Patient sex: M
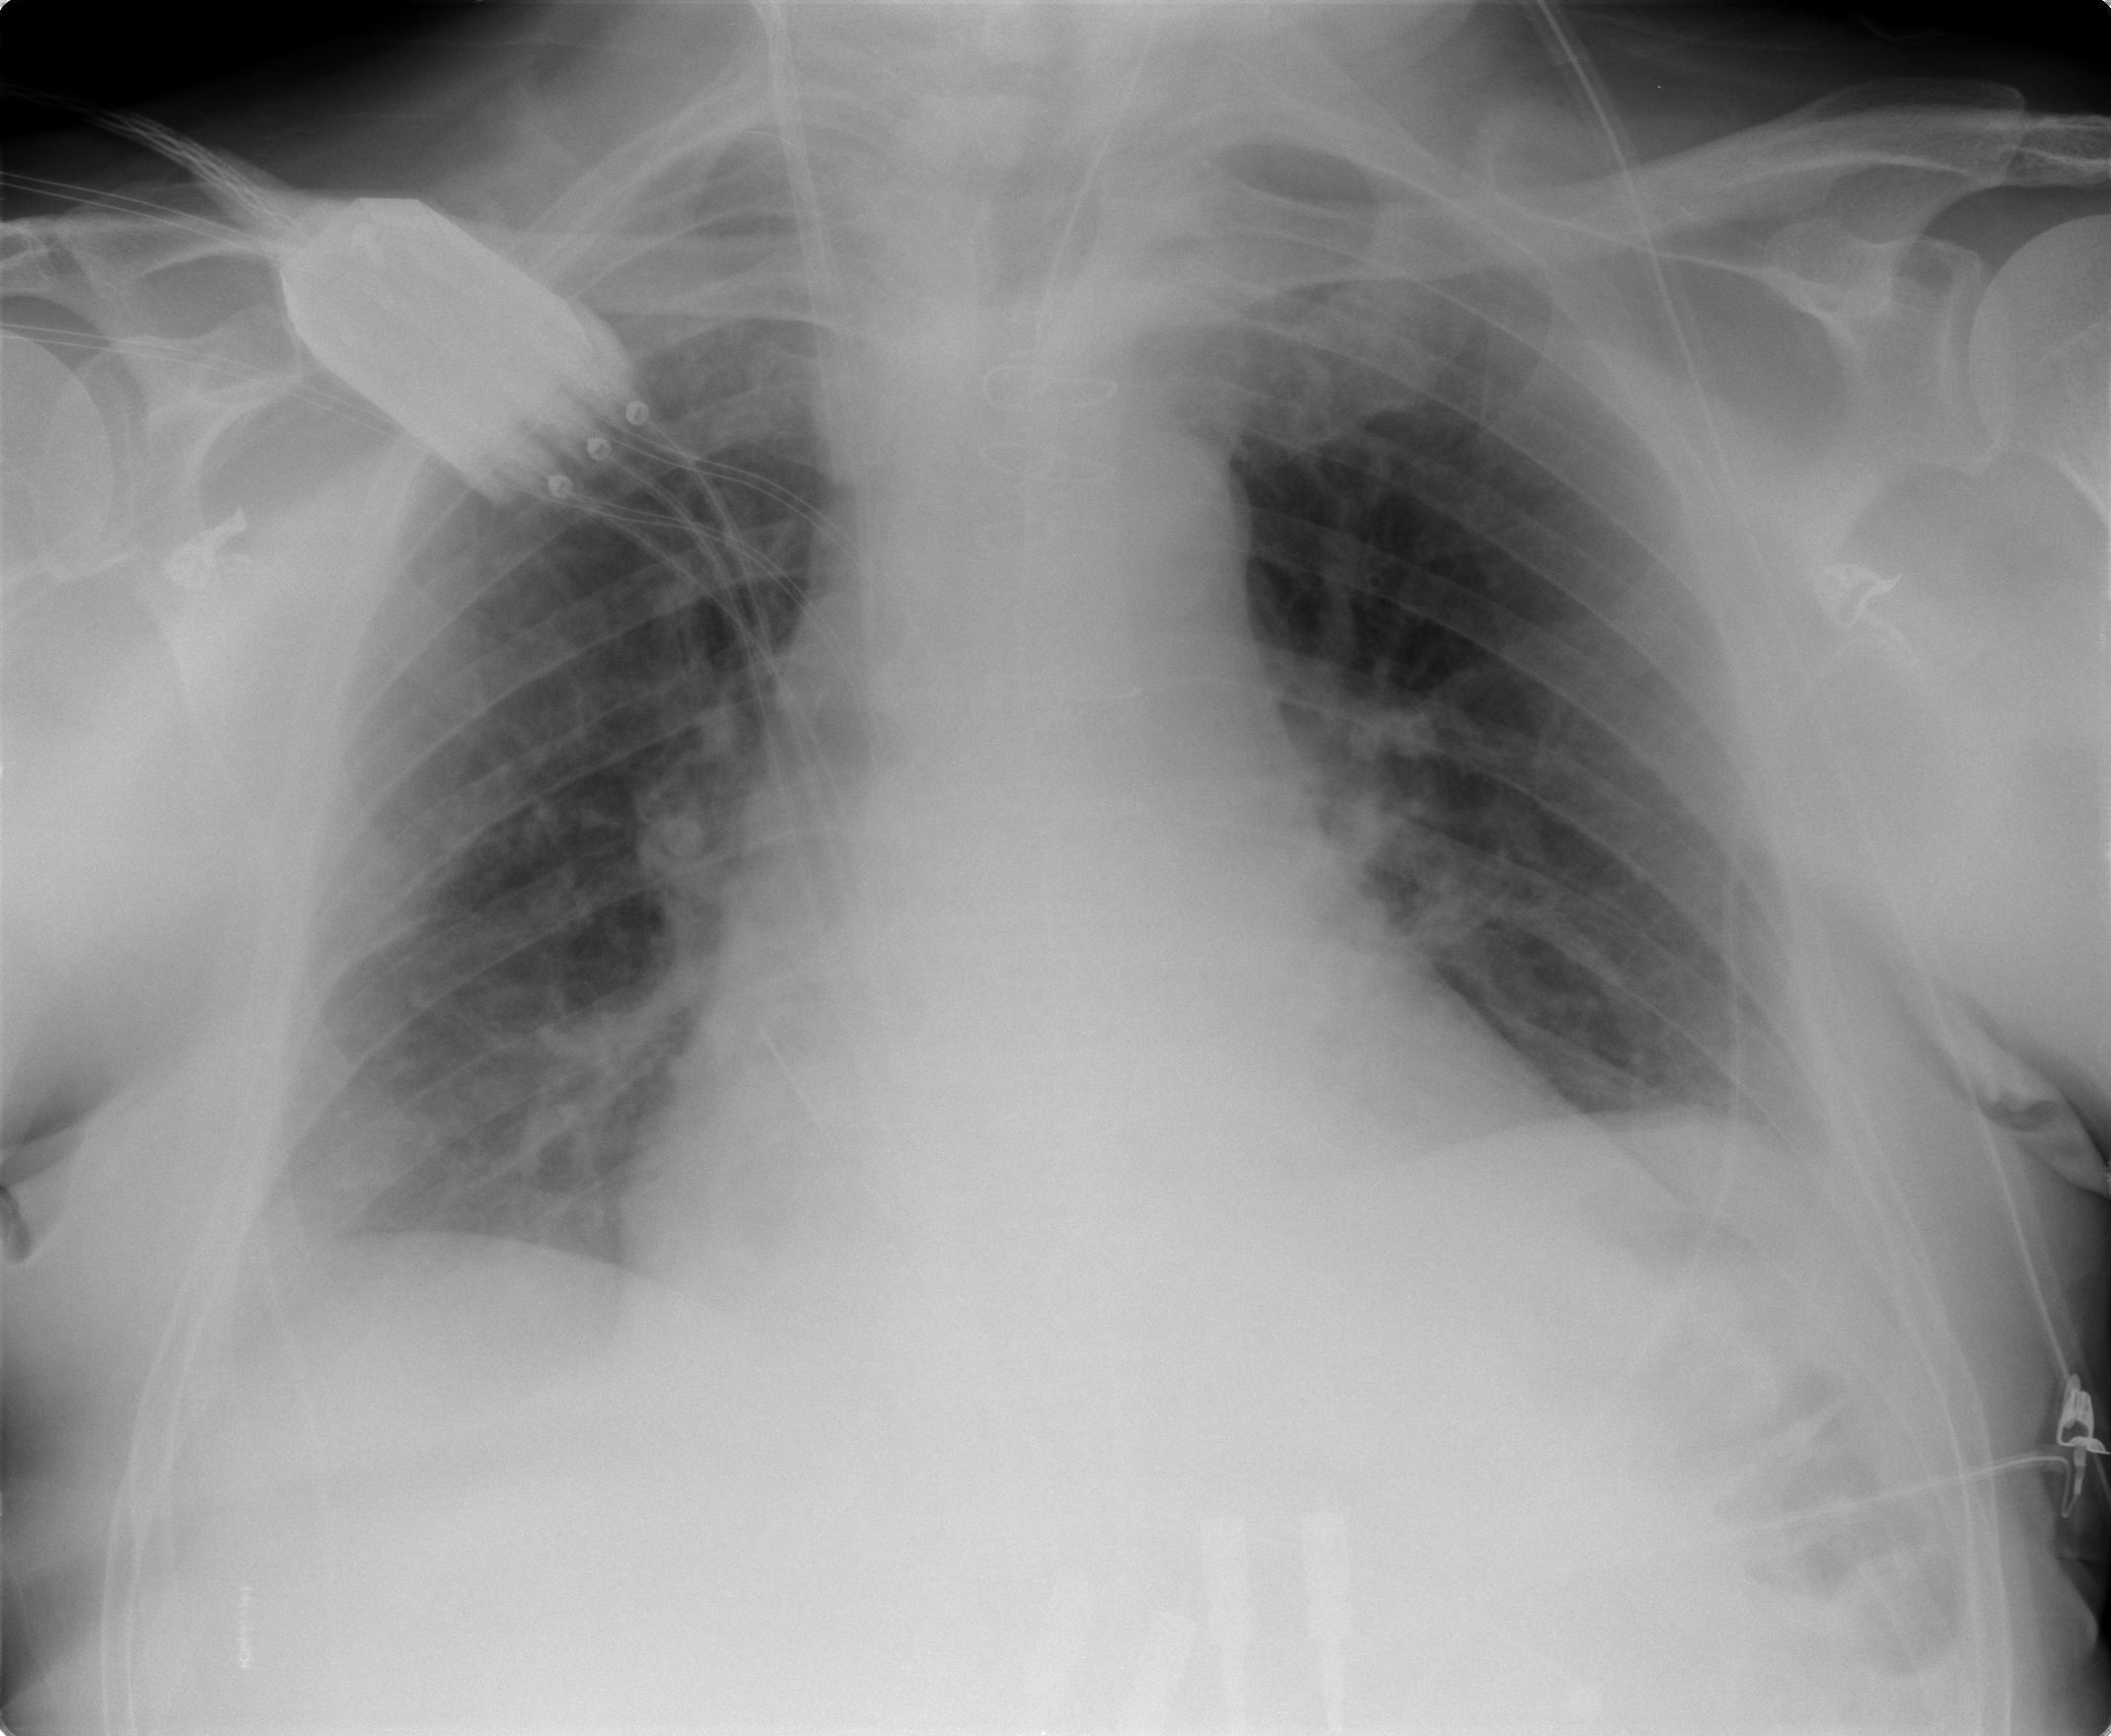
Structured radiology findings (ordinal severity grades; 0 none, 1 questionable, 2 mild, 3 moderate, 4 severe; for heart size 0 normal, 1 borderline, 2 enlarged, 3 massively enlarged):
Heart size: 1
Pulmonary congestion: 1
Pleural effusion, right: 1
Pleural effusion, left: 0
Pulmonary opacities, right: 0
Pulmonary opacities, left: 0
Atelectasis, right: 0
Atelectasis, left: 0